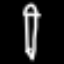
Label: pencil